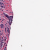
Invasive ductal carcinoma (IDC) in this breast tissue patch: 1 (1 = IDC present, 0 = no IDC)